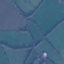
Label: Pasture